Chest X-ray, AP view. Patient: 28 years old, sex F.
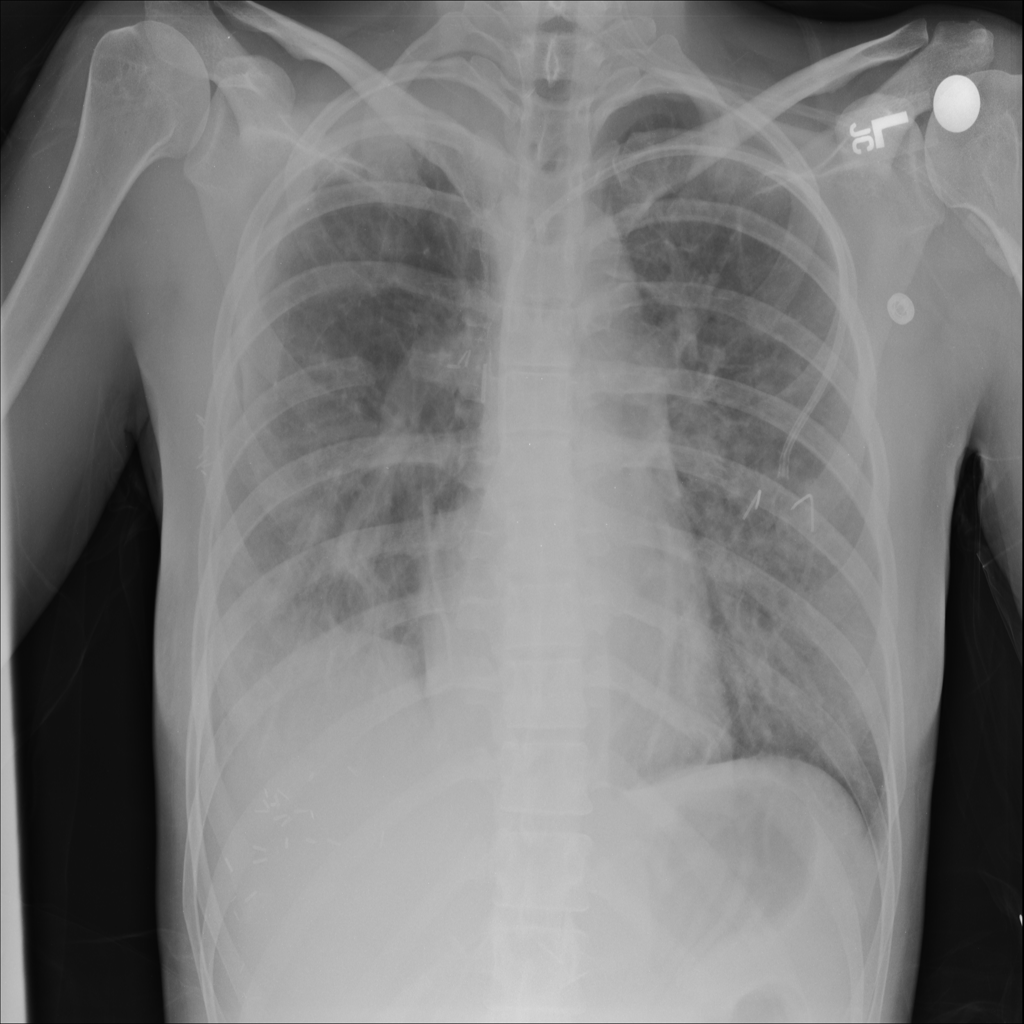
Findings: Edema